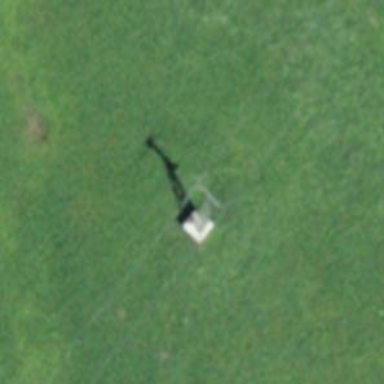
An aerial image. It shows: Pylon for aerialway.